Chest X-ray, PA view. Patient: 58 years old, sex M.
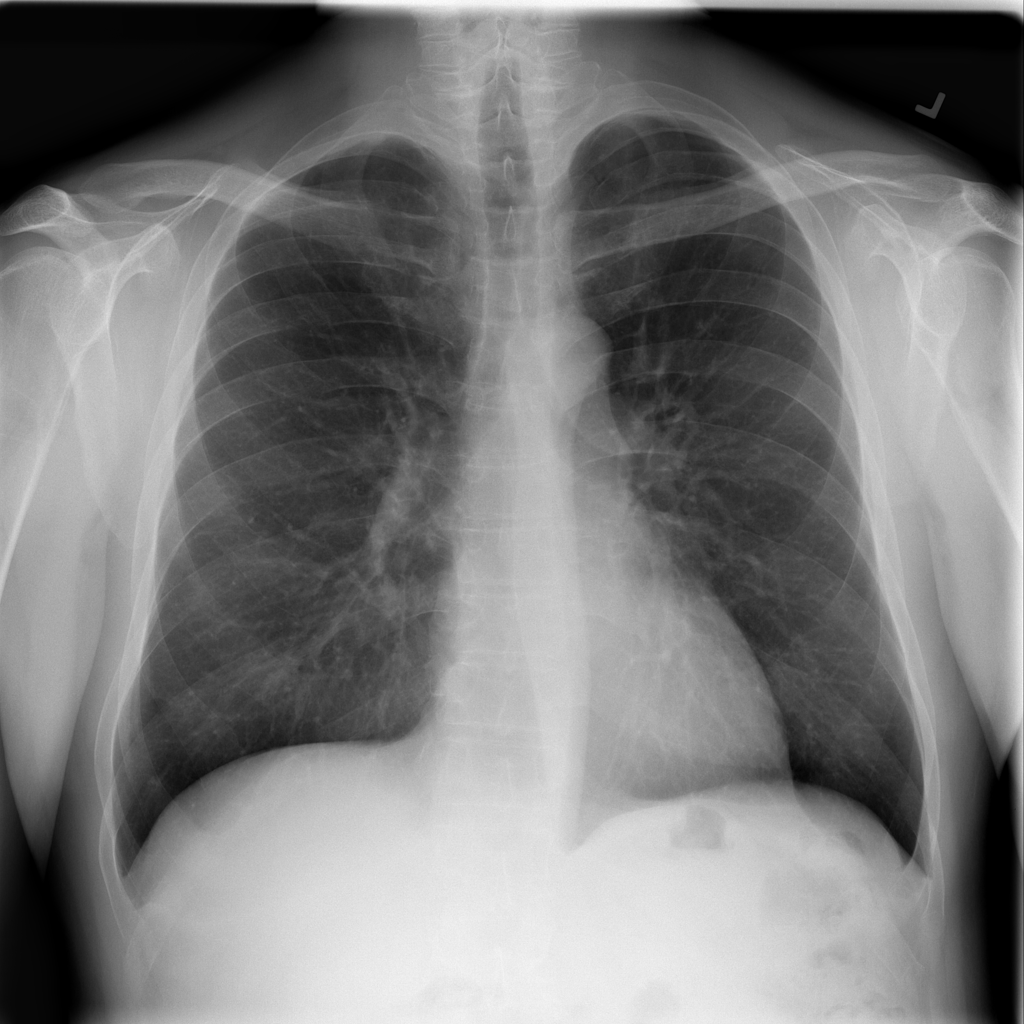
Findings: No Finding